Lunar surface albedo tile
Center latitude: 9.284
Center longitude: 29.355
Resolution (meters per pixel, mean): 169.72
Tile area (km^2): 29985.73
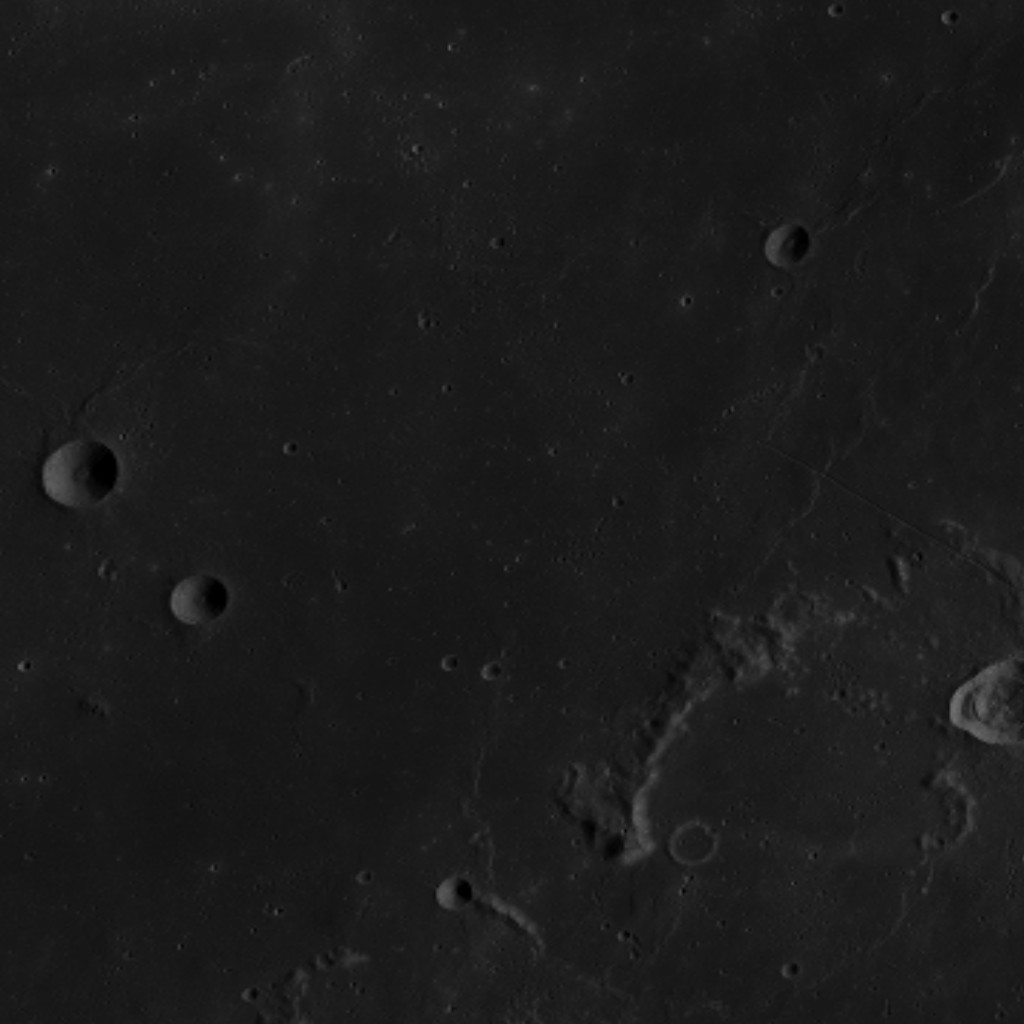